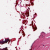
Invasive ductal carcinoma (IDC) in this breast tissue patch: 0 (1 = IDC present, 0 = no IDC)